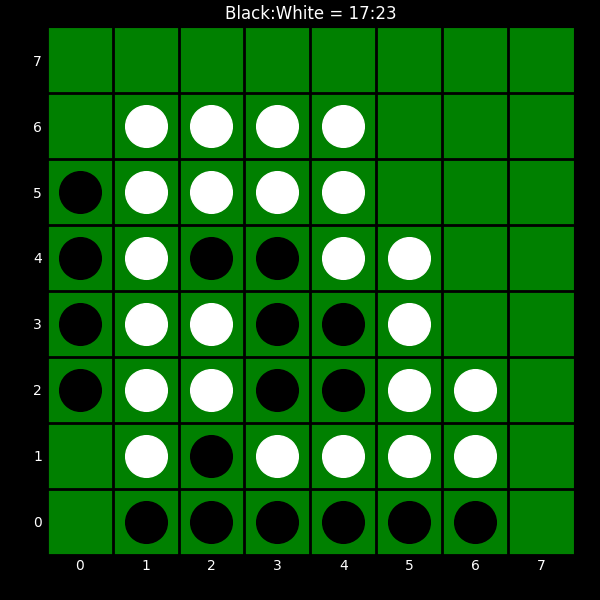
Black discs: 17
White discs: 23